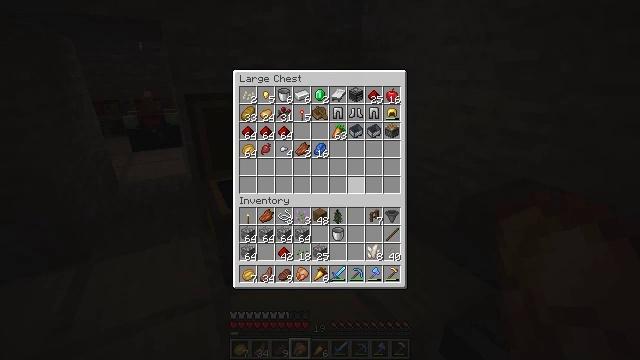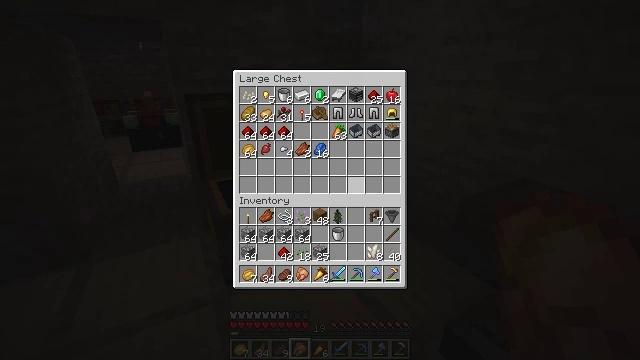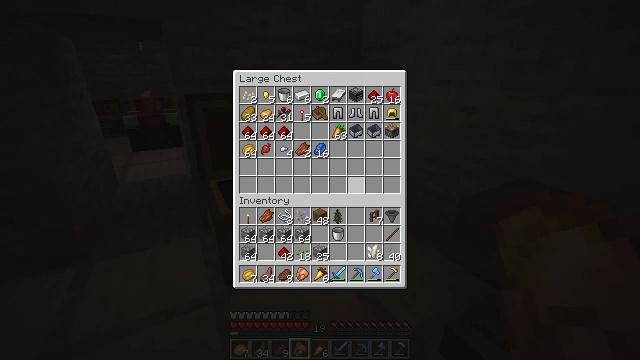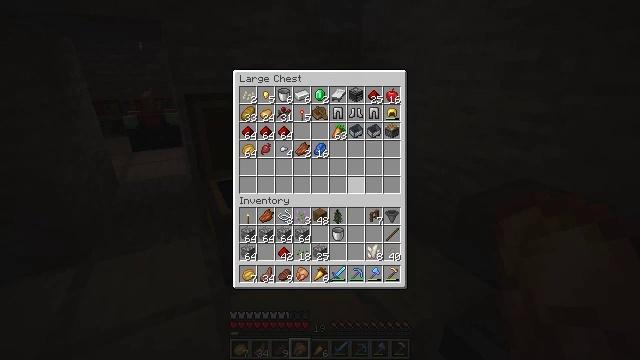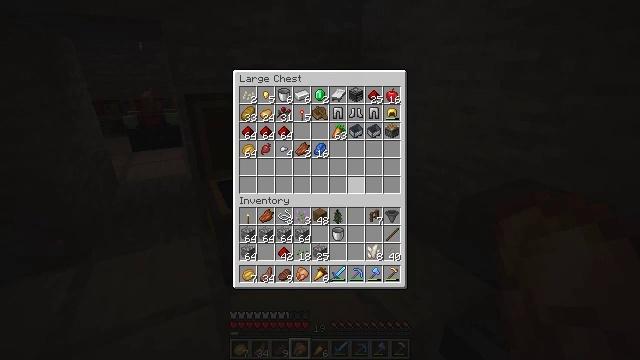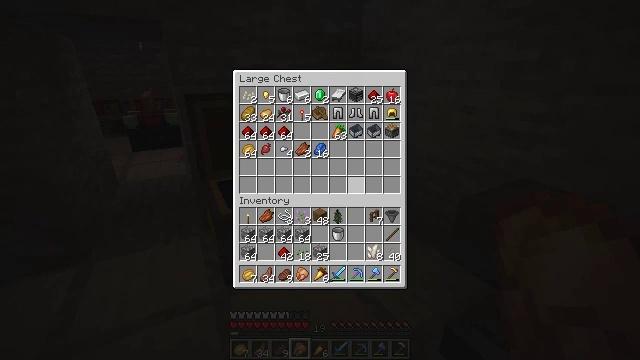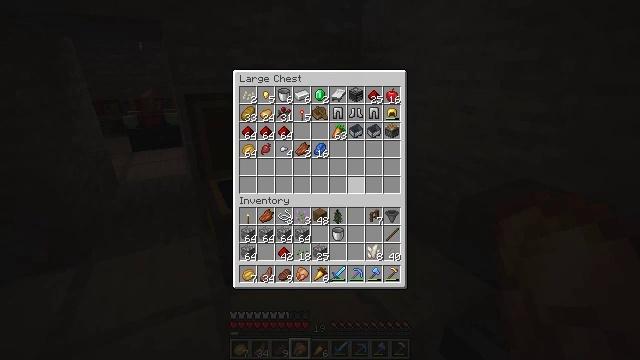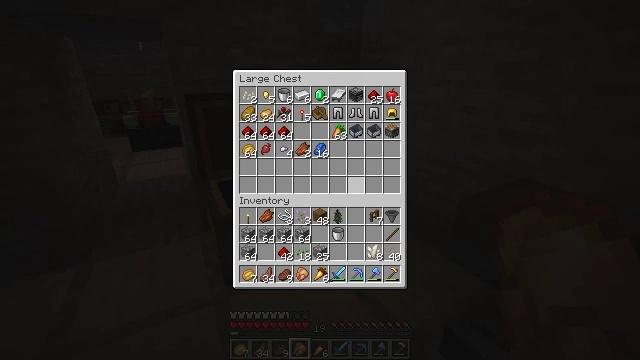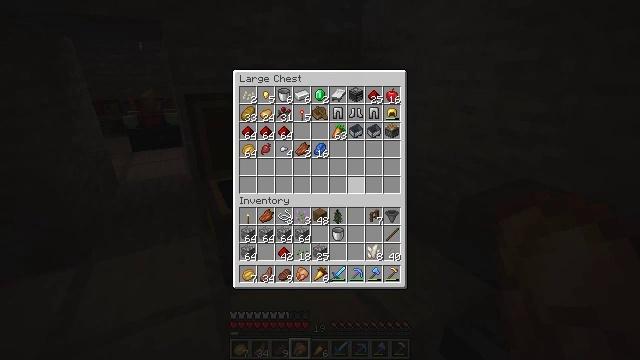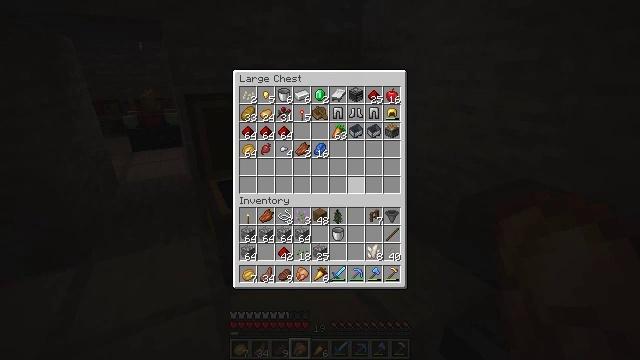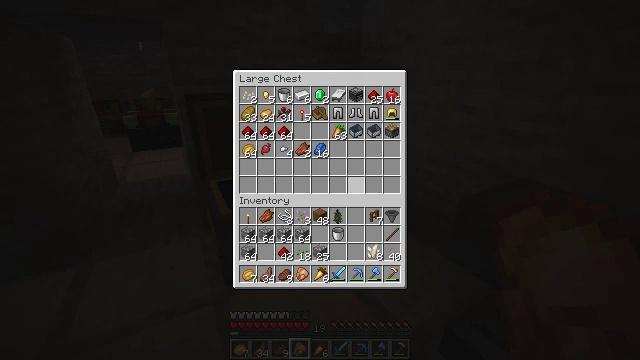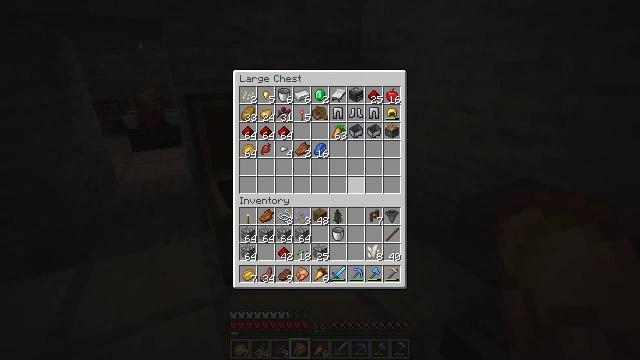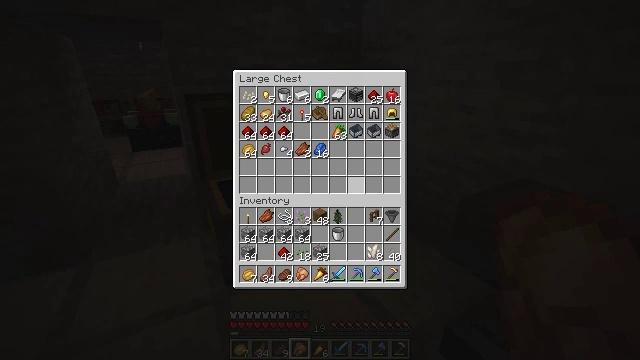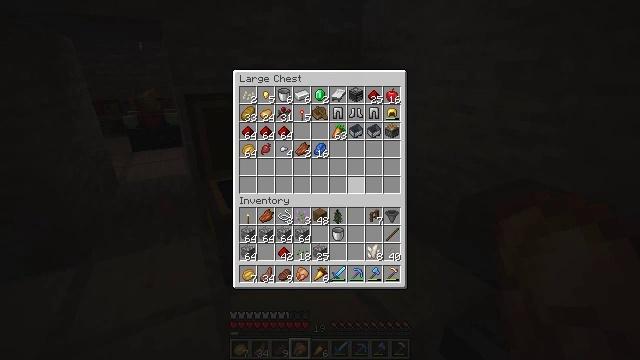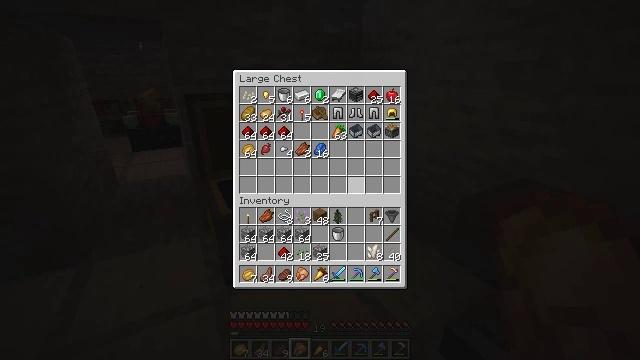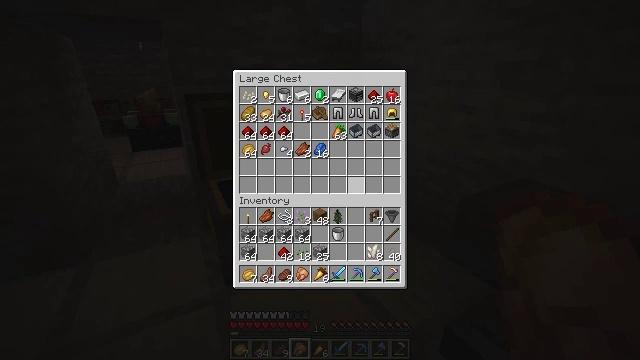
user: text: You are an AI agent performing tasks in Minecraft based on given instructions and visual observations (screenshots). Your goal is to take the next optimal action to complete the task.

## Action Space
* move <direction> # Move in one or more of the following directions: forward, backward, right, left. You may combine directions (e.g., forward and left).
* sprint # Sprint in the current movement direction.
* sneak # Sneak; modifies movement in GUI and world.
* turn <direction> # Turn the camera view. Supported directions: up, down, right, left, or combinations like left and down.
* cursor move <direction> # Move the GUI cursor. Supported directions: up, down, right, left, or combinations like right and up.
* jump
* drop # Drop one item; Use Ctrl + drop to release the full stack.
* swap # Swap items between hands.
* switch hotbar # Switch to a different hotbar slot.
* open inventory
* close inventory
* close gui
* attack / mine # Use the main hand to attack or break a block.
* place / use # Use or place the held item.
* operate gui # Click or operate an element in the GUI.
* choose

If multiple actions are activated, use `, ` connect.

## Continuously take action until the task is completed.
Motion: motion action
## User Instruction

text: Harvest wheat from the field.
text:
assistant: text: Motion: no_op
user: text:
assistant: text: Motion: no_op
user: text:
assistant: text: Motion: no_op
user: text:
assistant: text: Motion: no_op
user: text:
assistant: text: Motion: no_op
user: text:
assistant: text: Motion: no_op
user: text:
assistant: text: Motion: no_op
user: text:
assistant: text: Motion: no_op
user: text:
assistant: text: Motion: no_op
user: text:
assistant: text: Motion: no_op
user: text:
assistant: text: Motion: no_op
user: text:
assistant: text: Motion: no_op
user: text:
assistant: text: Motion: no_op
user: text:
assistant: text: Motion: no_op
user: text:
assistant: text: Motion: no_op
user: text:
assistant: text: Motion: no_op
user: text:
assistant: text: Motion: no_op
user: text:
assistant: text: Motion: no_op
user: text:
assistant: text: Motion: no_op
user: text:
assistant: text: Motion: no_op
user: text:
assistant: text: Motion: no_op
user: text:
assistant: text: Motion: no_op
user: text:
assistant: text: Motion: no_op
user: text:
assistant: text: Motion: no_op
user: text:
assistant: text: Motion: no_op
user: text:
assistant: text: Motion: no_op
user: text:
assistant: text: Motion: no_op
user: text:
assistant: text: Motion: no_op
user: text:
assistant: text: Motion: no_op
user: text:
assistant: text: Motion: no_op